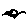
Label: bird